Question: I am trying to run the process and wait until it is closed.
When I run VSIXInstaller like below it works:
'''
$pathToTheExtension = $path + "VS2012.Ext.vsix"
VSIXInstaller.exe $pathToTheExtension
'''
But when I run it through the Start-Process VSIXInstaller does not get $pathToTheExtension as an argument.
'''
$pathToTheExtension = $path + "VS2012.Ext.vsix"
$result = $(Start-Process -filePath "VSIXInstaller.exe" -argumentList $pathToTheExtension -Wait)
'''
How should I pass the path to the vsix file through the Start-Process?
Below is the result of running Start-Process.

I check command line parameter for the running VSIXInstaller process from the Process explorer and it seems correct for me.
'''
"C:\Program Files (x86)\Microsoft Visual Studio 11.0\Common7\IDE\VSIXInstaller.exe" "C:\VS2012.Ext.vsix"
'''
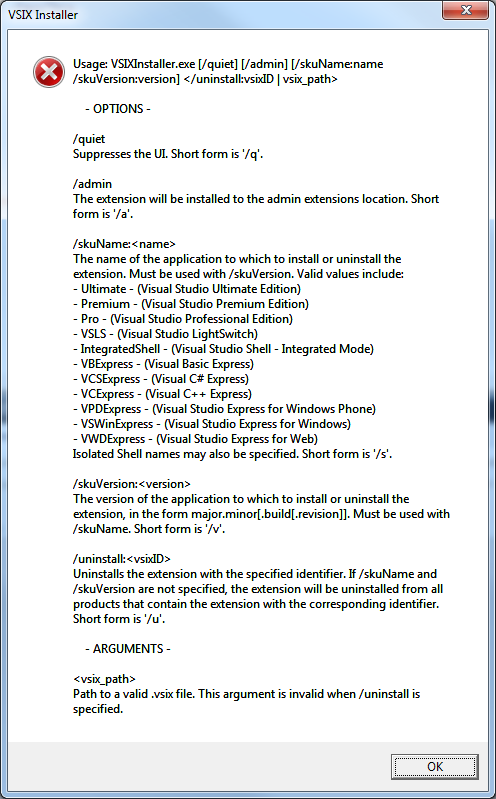
Answer: You need to surround the argument value with quotes.
'''
$pathToTheExtension = '"{0}VS2012.Ext.vsix"' -f $path;
$result = Start-Process -FilePath "VSIXInstaller.exe" -ArgumentList $pathToTheExtension -Wait -PassThru;
'''